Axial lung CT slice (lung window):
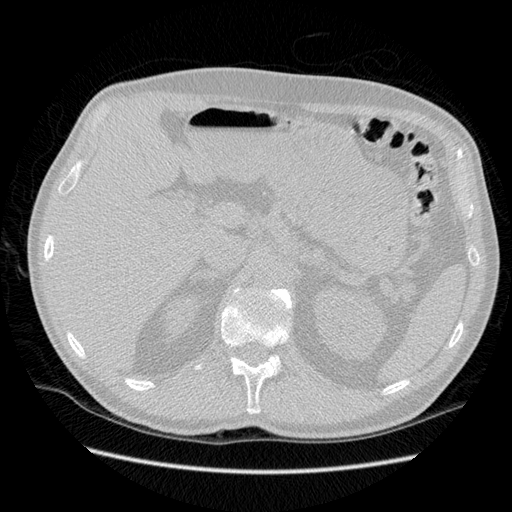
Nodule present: no